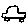
Label: car